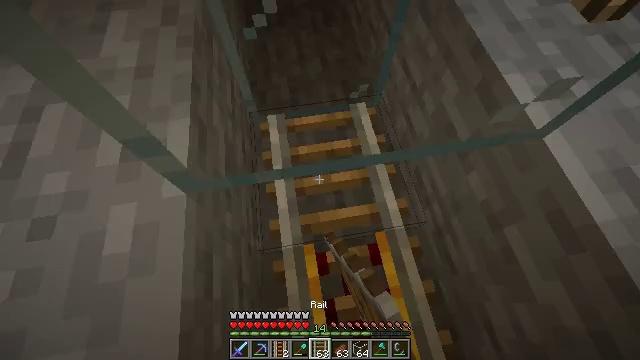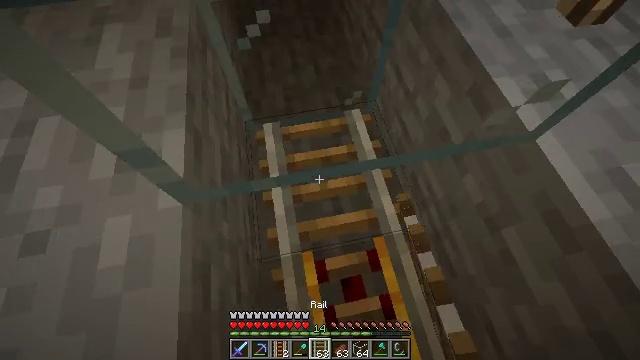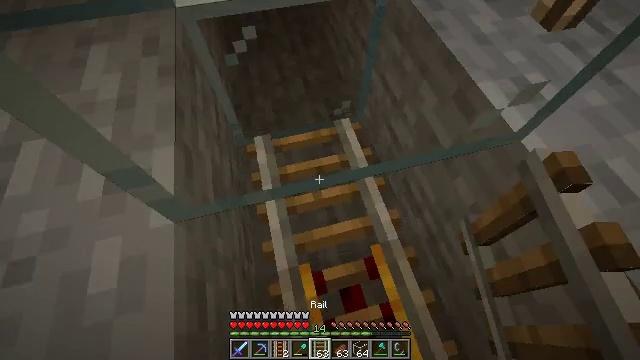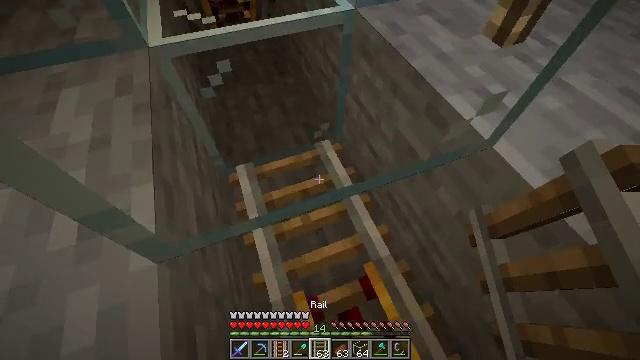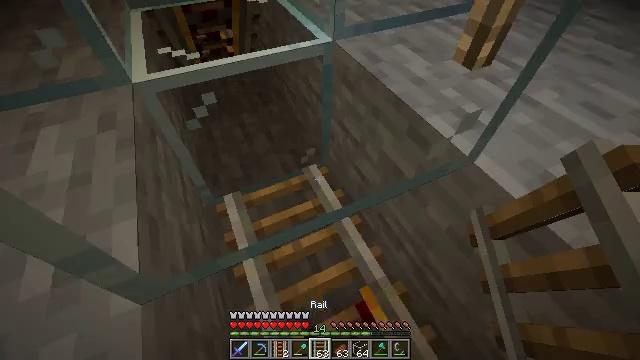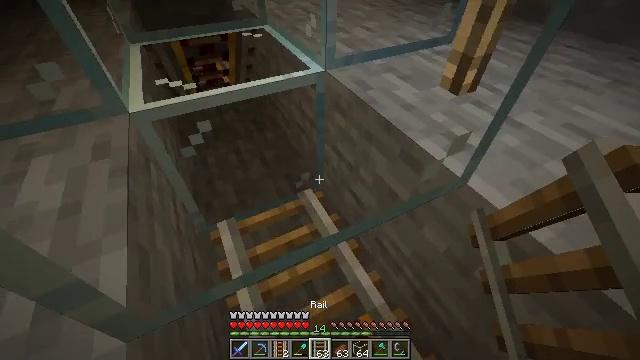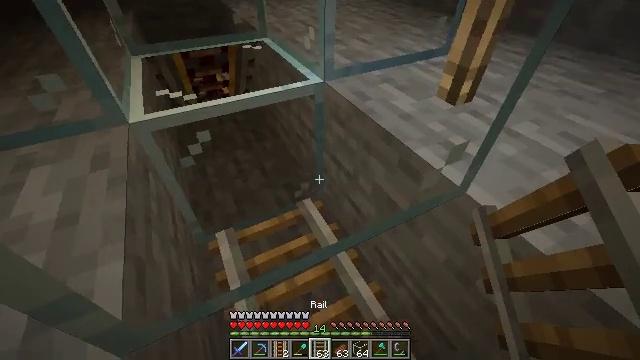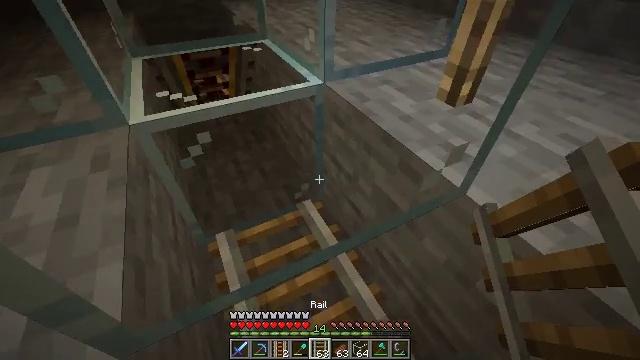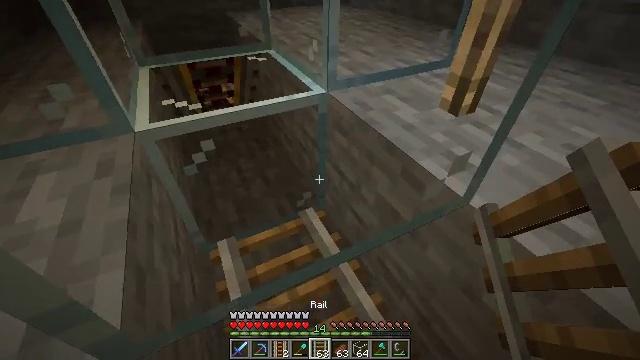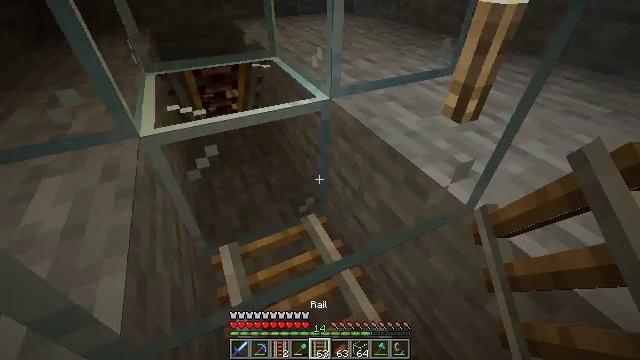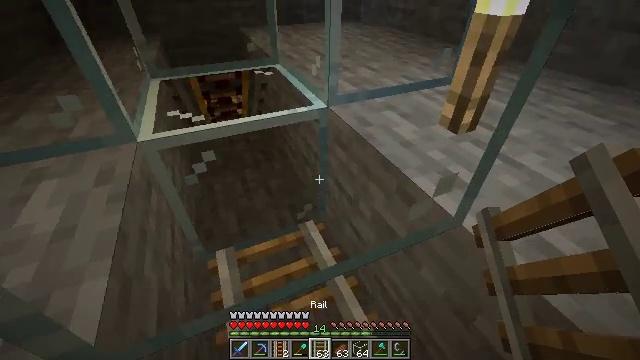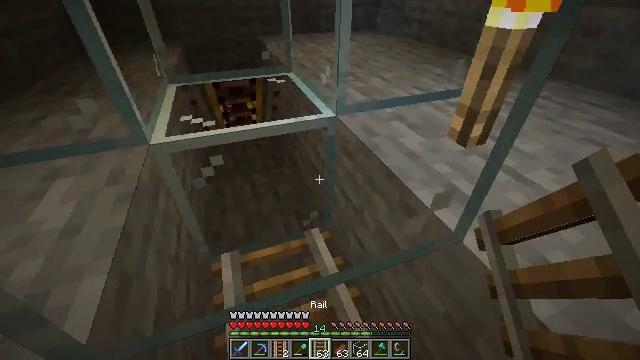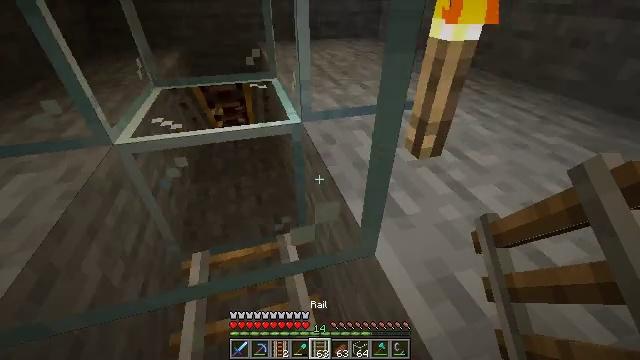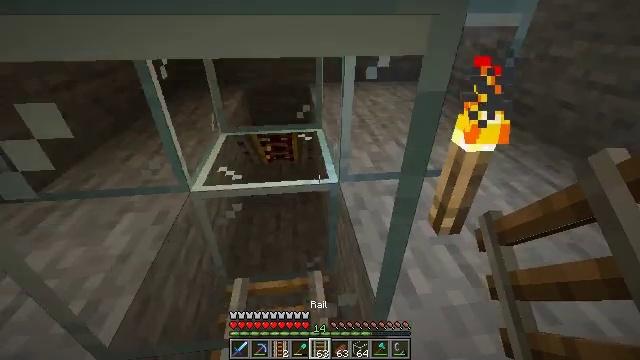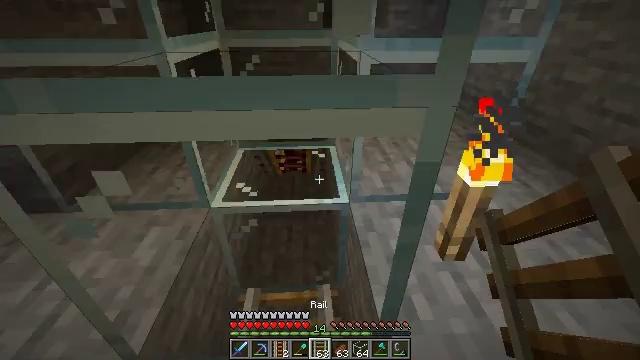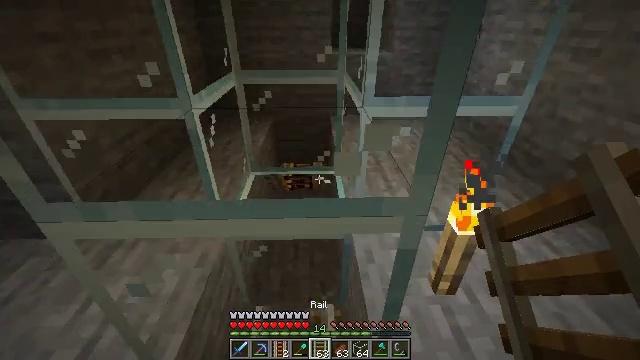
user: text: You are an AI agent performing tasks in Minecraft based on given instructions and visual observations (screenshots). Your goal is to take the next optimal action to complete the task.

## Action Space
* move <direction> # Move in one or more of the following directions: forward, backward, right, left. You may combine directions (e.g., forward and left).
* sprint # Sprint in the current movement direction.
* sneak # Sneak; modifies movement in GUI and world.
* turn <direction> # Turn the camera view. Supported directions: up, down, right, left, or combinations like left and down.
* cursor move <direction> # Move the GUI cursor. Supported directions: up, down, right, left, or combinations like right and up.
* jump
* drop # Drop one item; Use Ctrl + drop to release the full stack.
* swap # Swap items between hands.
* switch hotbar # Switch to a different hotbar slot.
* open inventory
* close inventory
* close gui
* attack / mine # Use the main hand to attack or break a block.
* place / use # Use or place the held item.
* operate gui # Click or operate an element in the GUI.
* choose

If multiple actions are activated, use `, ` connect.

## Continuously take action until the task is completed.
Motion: motion action
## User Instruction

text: Shatter the glass to collect it.
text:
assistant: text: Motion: turn right and up
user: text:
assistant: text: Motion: turn right and up
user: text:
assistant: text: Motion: turn right and up
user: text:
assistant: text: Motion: turn right and up
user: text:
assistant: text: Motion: turn right and up
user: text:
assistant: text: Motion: turn up
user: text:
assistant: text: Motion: no_op
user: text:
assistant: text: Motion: turn up
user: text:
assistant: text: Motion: turn up
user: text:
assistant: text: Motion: move right, turn left and up
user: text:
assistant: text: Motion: move right, turn left and up
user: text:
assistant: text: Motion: move right, turn left and up
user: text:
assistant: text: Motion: move right, turn left and up, jump
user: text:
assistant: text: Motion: move right, turn left, jump
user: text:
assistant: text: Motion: move right, turn left, jump
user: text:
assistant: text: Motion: move right, jump
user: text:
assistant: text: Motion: move right
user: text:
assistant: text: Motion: move right, turn left
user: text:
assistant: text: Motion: move right, turn left
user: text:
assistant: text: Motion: move right, turn left
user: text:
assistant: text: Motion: move right, turn left
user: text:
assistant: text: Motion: move right
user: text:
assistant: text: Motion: move right, turn left and down
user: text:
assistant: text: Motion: move right, turn left
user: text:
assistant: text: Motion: move right, turn left
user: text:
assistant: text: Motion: move right, turn left
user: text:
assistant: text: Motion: move right, turn left
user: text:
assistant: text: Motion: move right, turn left and down
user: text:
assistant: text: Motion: turn left and down
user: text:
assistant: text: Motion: turn left